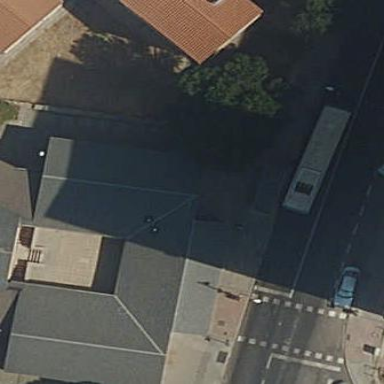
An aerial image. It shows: Building with hipped roof design.